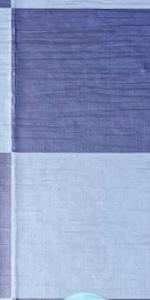
Label: Empty